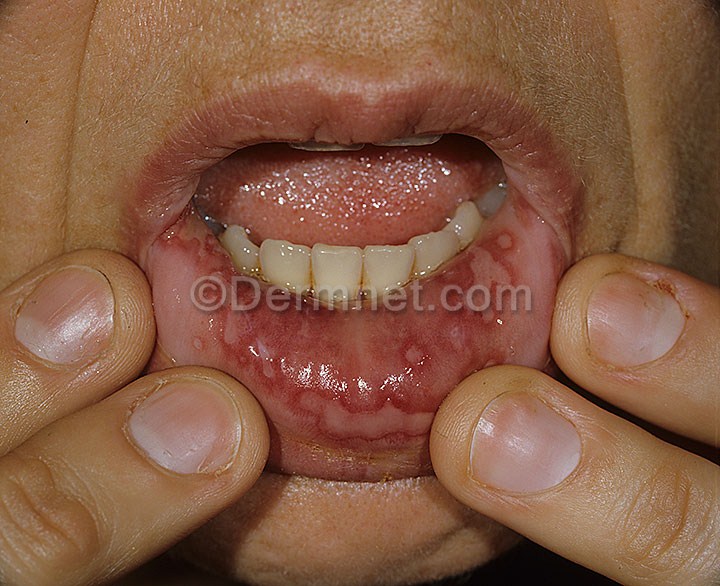
Disease: Warts Molluscum and other Viral Infections